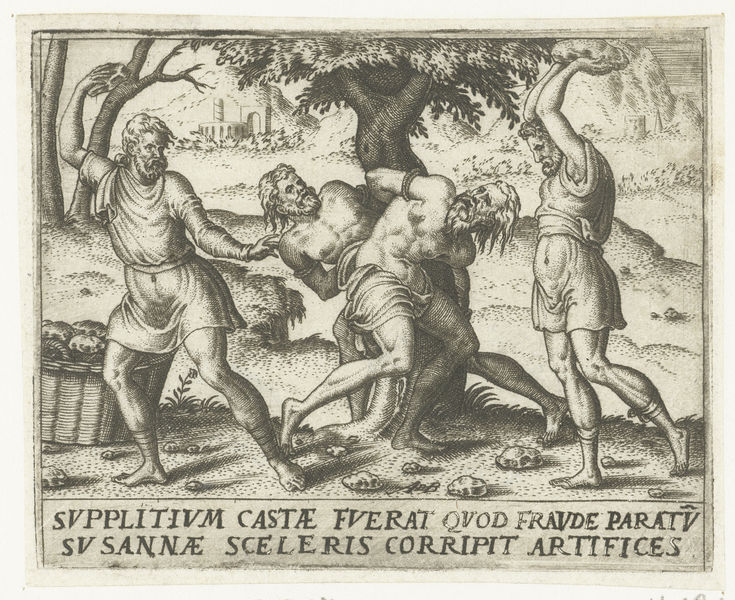
Titel: Steniging van de ouderlingen
Künstler: Abraham de Bruyn
Standort: Amsterdam
Institution: Rijksmuseum
Schlagwörter: arch, fight, men, people, hair, old, robe, fighting, food, man, rocks, stone, struggle, tree, mountain, trees, death, grass, garden, drawing, beard, rope, tie, letters, human, basket, leaves, ink, gate, lawn, art, engraving, four, well, kill, muscle, latin, text, killing, weapon, countryside, torture, bucket, punishment, news, tied, word, ropes, wood cut, tied up, corrupt, quod, stoning, castae, hitting, supplitium, bdsm, throwing stones, suplitium, svplvtivm, huma, sacriface, fraud